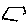
Label: hexagon